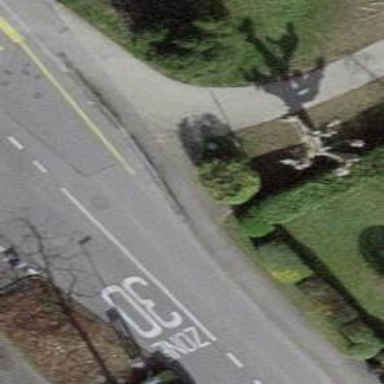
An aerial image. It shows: Asphalt sidewalk.